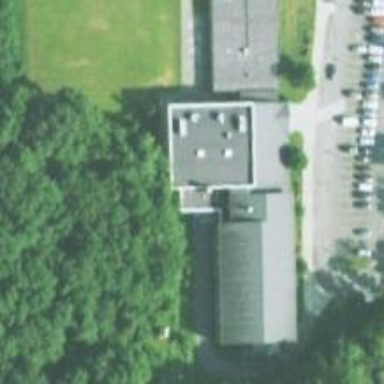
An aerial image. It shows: Sports hall on leisure land.